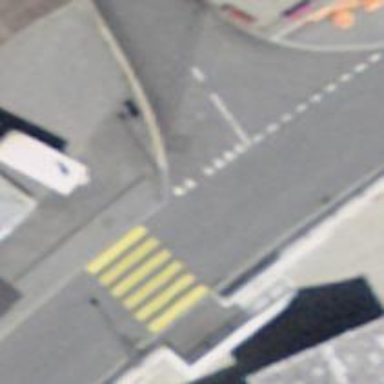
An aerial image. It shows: Zebra crossing on the road.